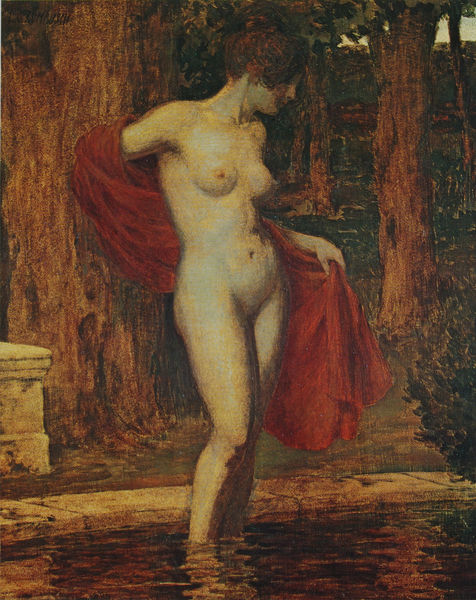
Titel: Akt
Künstler: Ludwig von Zumbusch
Standort: Essen (Ruhr)
Institution: Privatbesitz
Schlagwörter: akt, baum, blätter, dunkel, haut, himmel, körper, nackt, schatten, umhang, wasser, weiß, baden, badende, bäume, grün, landschaft, ocker, see, teich, ufer, abend, braun, brust, busen, frau, haar, hell, marmor, nase, profil, park, rot, schal, schleier, tuch, wiese, beige, symbolismus, arm, blass, falten, faru, gesicht, sockel, stehen, stein, steine, öl, baumstamm, dämmerung, spiegelung, busch, büsche, gebüsch, schlank, haare, mantel, stehend, wald, brunnen, bassin, garten, beine, brüste, füße, wellen, spiegelbild, töne, herbst, bank, rand, stämme, jugendstil, handtuch, stuck, nabel, bauch, nackte, knie, bad, badend, nach 1900, schönheit, becken, badetuch, böcklin, nymphe, rötlich, sinnlich, venus, rotes tuch, einfassung, wasserbecken, diana, dunkelhaarig, weiblichkeit, bade, bassain, rotstichig, susanne, von stuck, weiblicher akt, randsteine, burschikos